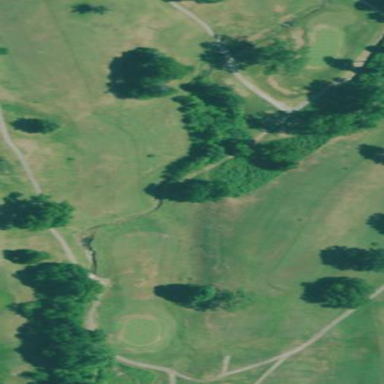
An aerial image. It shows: Water hazard in golf course. The hazard is natural water feature.